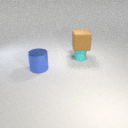
large brown rubber cube above small cyan rubber cylinder